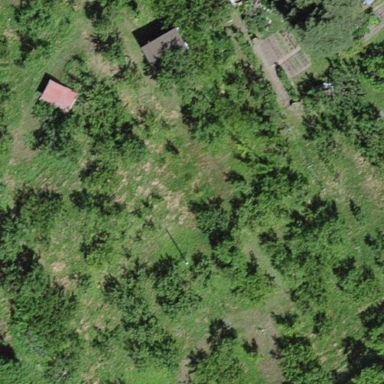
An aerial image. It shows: Orchard.